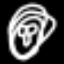
Label: pencil